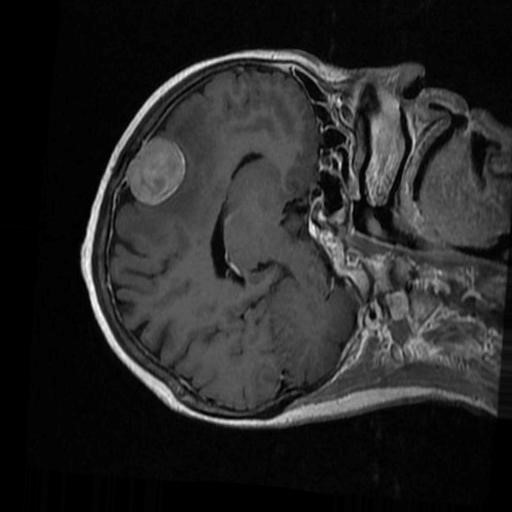
Label: brain_menin